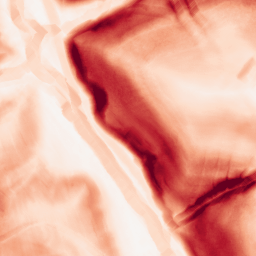
Category: morphological
Decomposition family: morphological_gradient
Decomposition parameters: size: 7
shape: diamond
Upsampling method: sinc_hamming
Upsampling parameters: scale: 4
kernel_size: 16
Upsampling scale: 4